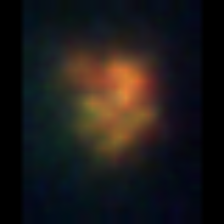
Taxon: Unknown_detritus
Group: Unknown